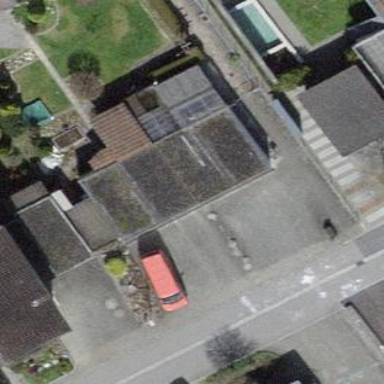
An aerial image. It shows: Garage.